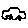
Label: car